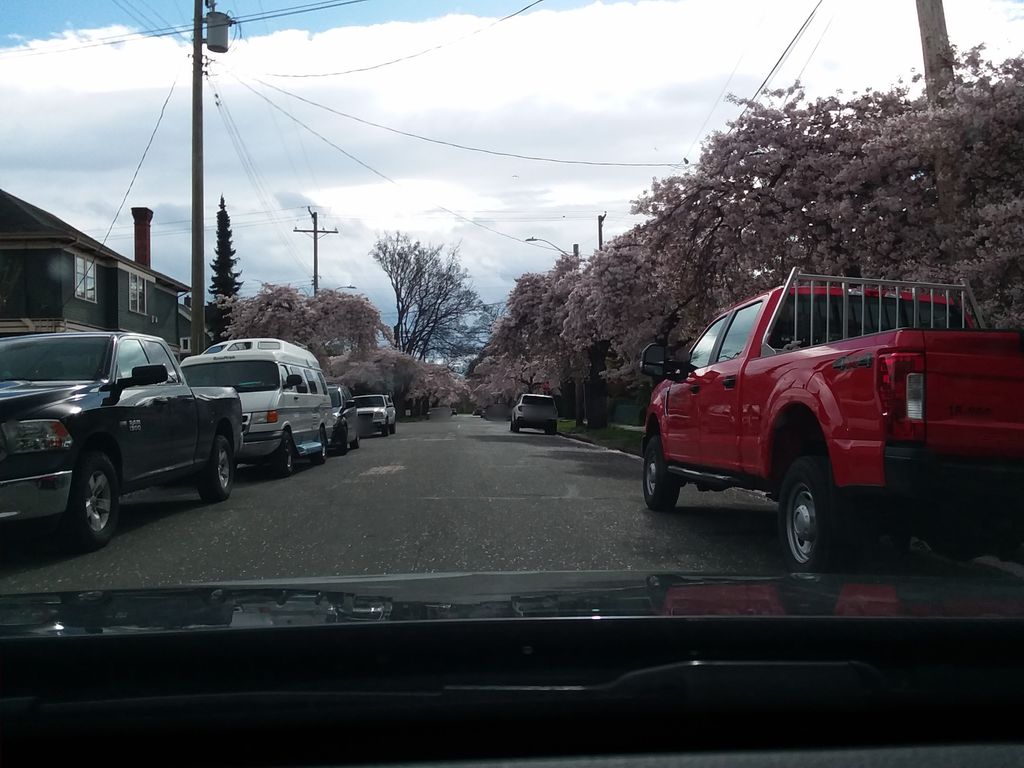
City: victoria